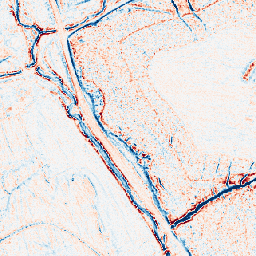
Category: edge_preserving
Decomposition family: anisotropic_diffusion
Decomposition parameters: iterations: 20
kappa: 100
gamma: 0.05
Upsampling method: area
Upsampling parameters: scale: 4
Upsampling scale: 4